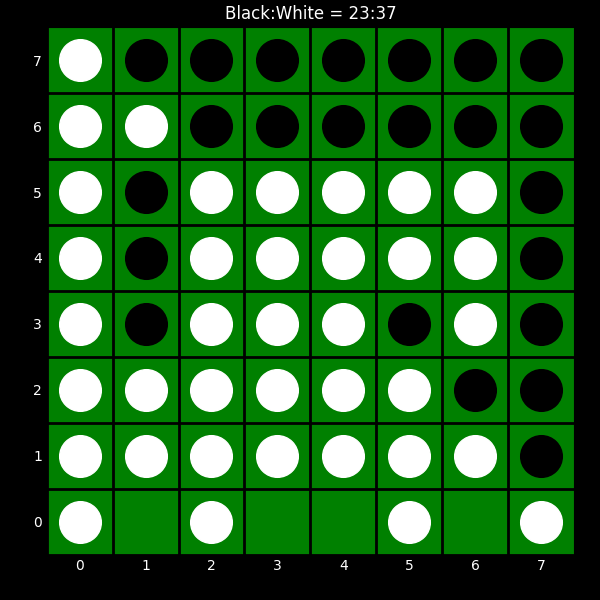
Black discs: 23
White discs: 37